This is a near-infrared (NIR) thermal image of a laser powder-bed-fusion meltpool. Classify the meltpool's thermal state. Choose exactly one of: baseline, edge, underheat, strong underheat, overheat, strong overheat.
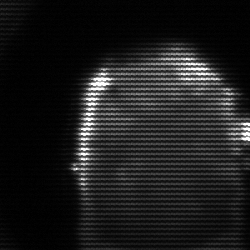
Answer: baseline